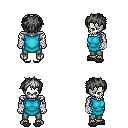
a pixel art fantasy rpg character, male body template, skeleton, teal tunic, teal pants, gray bedhead hairstyle, white cloth bandages, gray slippers, four views (front, back, left, right), 2x2 character sprite sheet, small pixel art, hard edges, no anti-aliasing